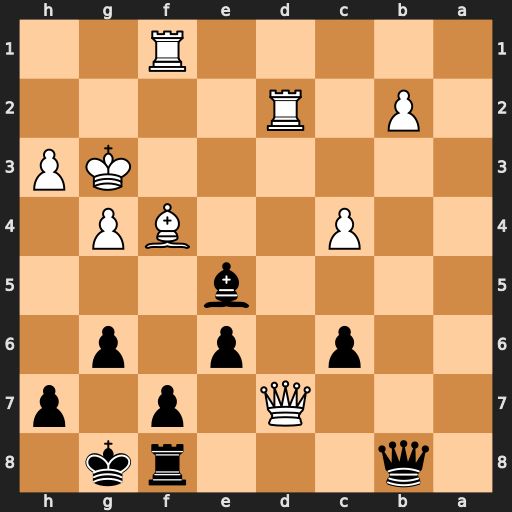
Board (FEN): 1q3rk1/3Q1p1p/2p1p1p1/4b3/2P2BP1/6KP/1P1R4/5R2
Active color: b
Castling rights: -
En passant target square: -
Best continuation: Bxf4+ Rxf4 g5